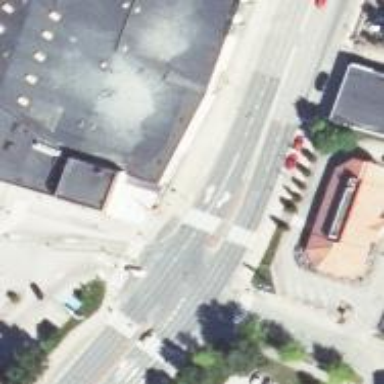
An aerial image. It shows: Crossing on asphalt cycleway.